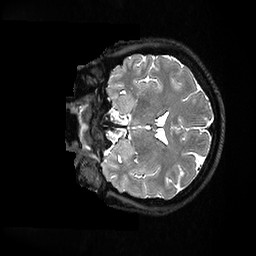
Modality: T2w
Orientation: coronal
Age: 42
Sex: female
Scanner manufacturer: ge
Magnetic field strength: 3 T
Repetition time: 3.202 s
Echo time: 0.06623 s